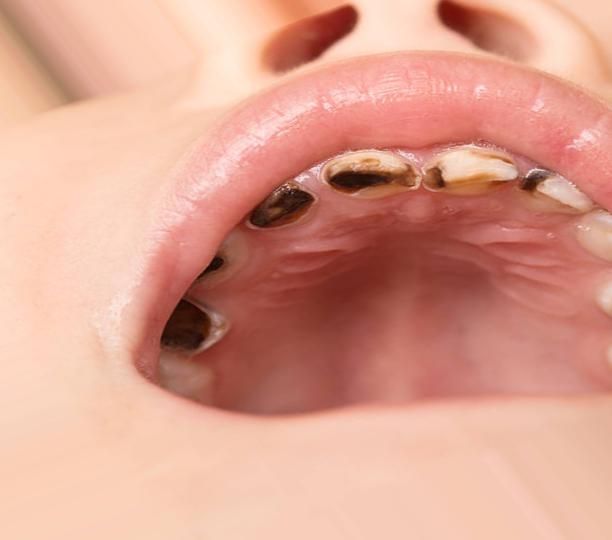
Condition: Caries